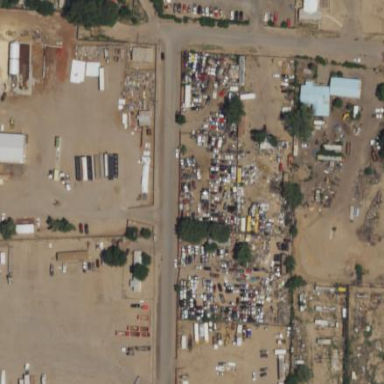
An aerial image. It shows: Scrap yard situated in industrial area.